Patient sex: M
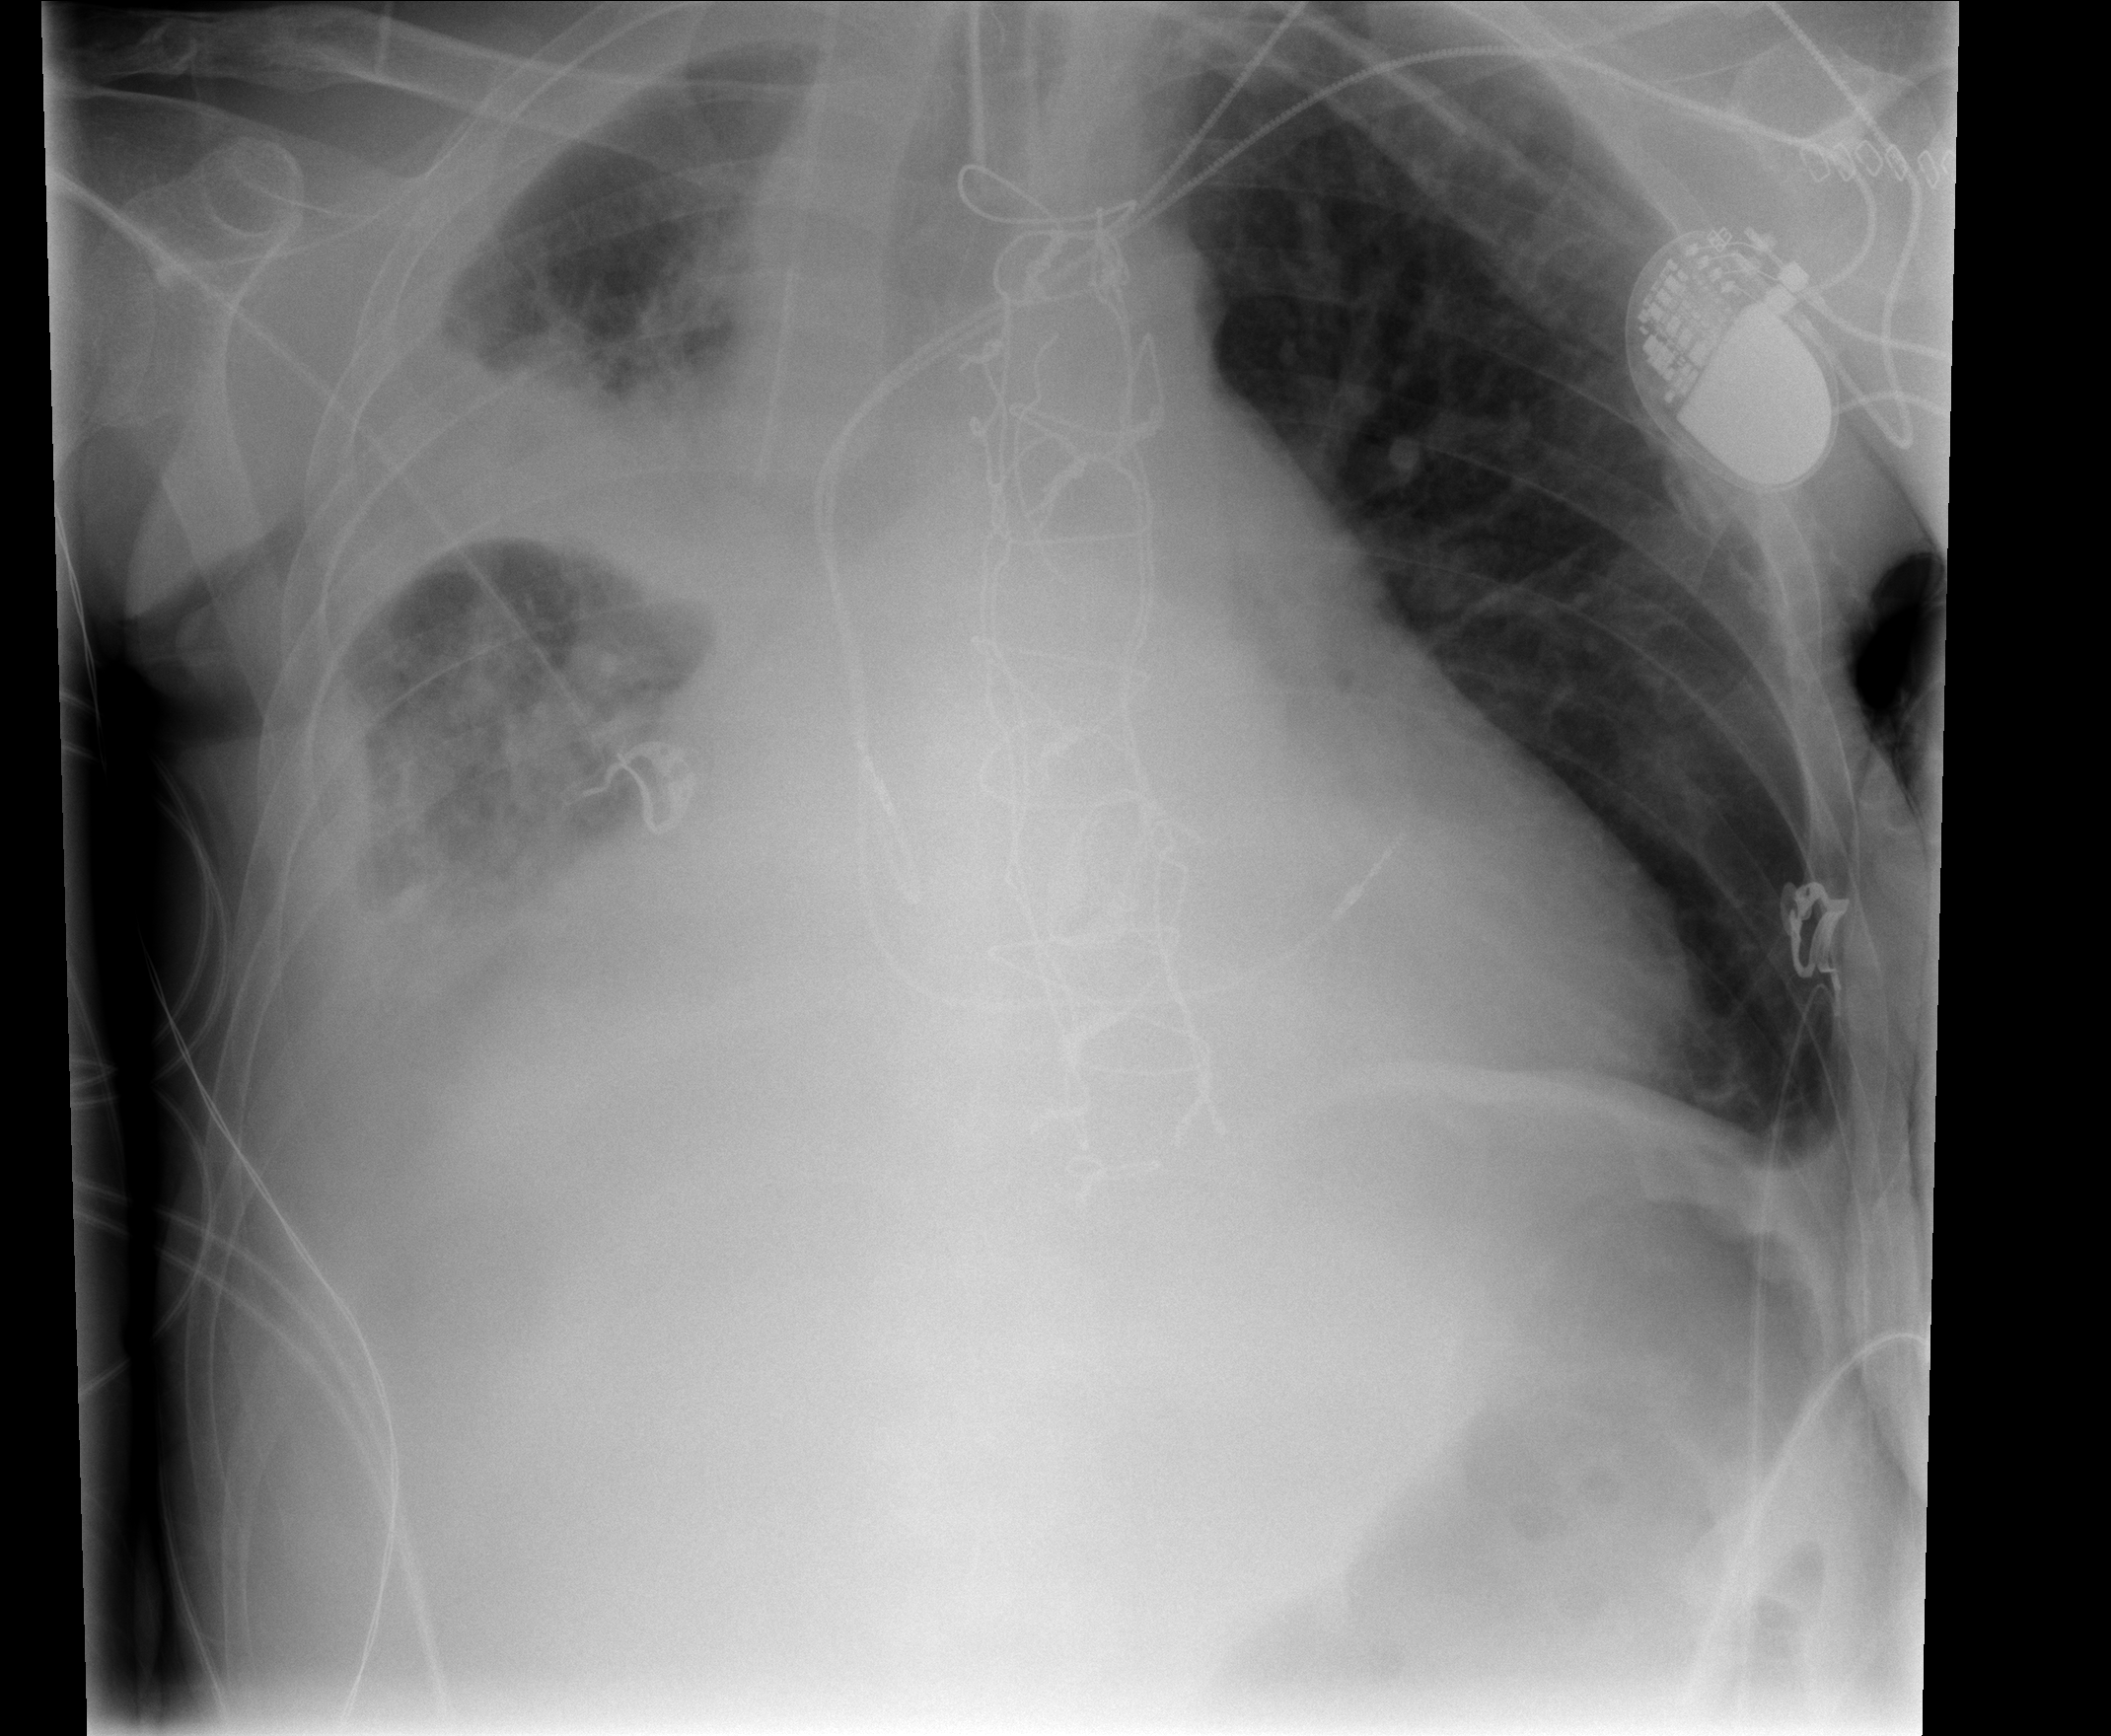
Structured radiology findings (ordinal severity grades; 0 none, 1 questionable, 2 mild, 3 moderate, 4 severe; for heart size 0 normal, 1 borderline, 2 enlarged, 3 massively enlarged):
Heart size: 3
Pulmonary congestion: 0
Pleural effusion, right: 3
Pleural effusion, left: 1
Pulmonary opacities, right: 2
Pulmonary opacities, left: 0
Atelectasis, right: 3
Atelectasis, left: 0